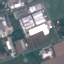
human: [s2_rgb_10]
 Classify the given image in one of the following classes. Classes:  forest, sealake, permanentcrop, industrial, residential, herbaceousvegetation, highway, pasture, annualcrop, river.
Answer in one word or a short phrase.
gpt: Industrial